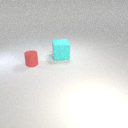
small red rubber cylinder to the left of large cyan rubber cube